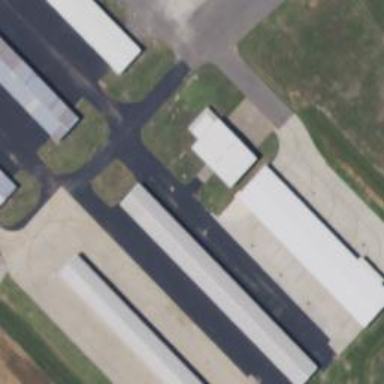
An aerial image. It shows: Image of taxiway at airport.